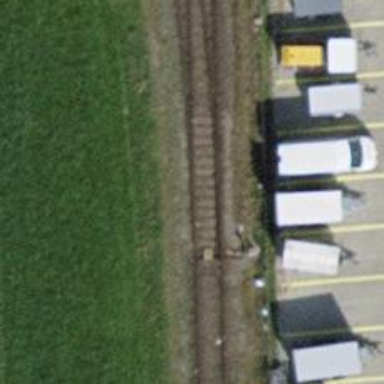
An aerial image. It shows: Railway switch.